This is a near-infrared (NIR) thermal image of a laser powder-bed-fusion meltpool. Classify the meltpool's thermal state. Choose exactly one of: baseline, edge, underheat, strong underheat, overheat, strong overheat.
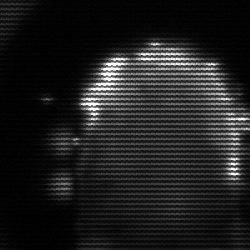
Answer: baseline